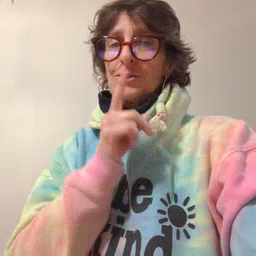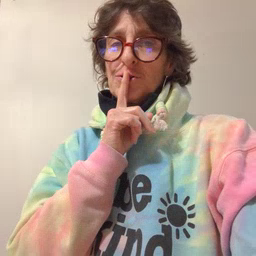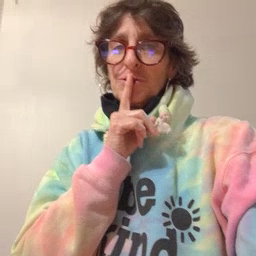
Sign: shhh